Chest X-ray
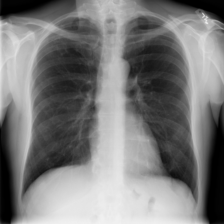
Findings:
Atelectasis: negative
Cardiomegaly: negative
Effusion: negative
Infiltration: negative
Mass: negative
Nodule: negative
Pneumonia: negative
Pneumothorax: negative
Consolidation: negative
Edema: negative
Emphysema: negative
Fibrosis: negative
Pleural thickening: negative
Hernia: negative